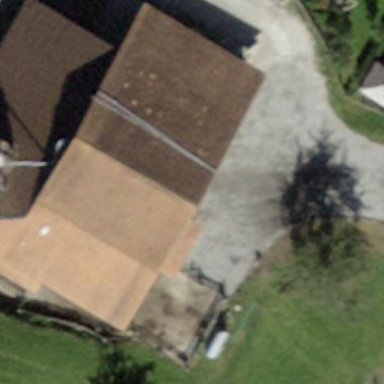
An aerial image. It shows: Barn.